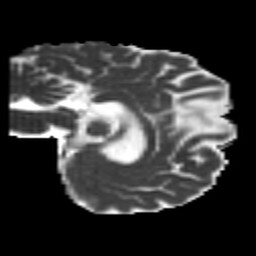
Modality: MD
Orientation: sagittal
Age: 22
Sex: female
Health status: healthy
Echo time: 0.074 s